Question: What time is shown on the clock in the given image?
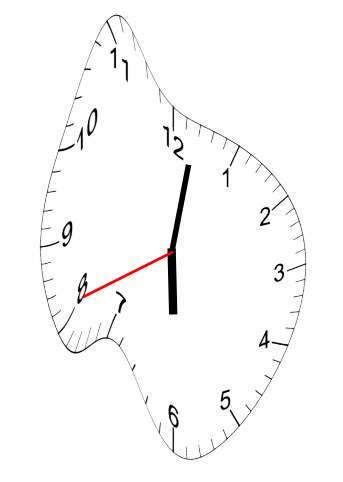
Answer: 06:01:41